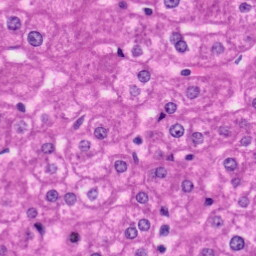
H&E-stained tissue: Liver